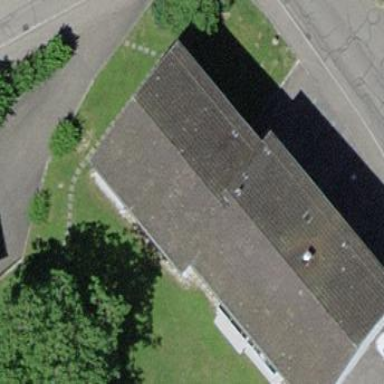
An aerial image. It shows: Building with tile roof.